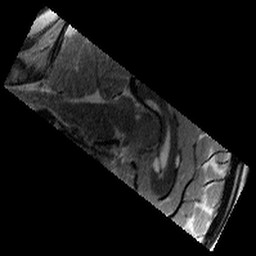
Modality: T2w
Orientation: sagittal
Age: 11
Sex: male
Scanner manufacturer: siemens
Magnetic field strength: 3 T
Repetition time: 9.23 s
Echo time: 0.067 s